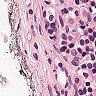
Metastatic tissue present: no